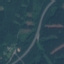
Label: Highway